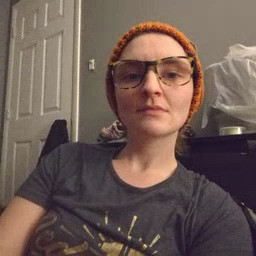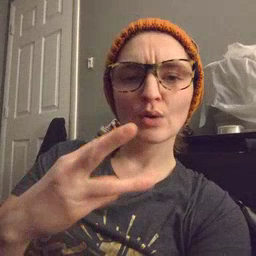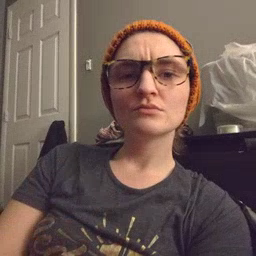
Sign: owie